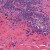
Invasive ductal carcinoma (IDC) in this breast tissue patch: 0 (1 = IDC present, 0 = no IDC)